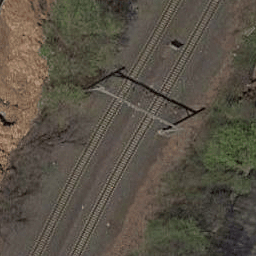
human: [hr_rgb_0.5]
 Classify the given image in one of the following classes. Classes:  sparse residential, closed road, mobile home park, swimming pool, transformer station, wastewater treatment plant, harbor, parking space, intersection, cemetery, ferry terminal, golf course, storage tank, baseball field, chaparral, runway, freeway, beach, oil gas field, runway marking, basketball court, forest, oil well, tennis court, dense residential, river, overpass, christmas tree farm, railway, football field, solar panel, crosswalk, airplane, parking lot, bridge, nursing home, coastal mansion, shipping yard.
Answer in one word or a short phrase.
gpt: railway